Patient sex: M
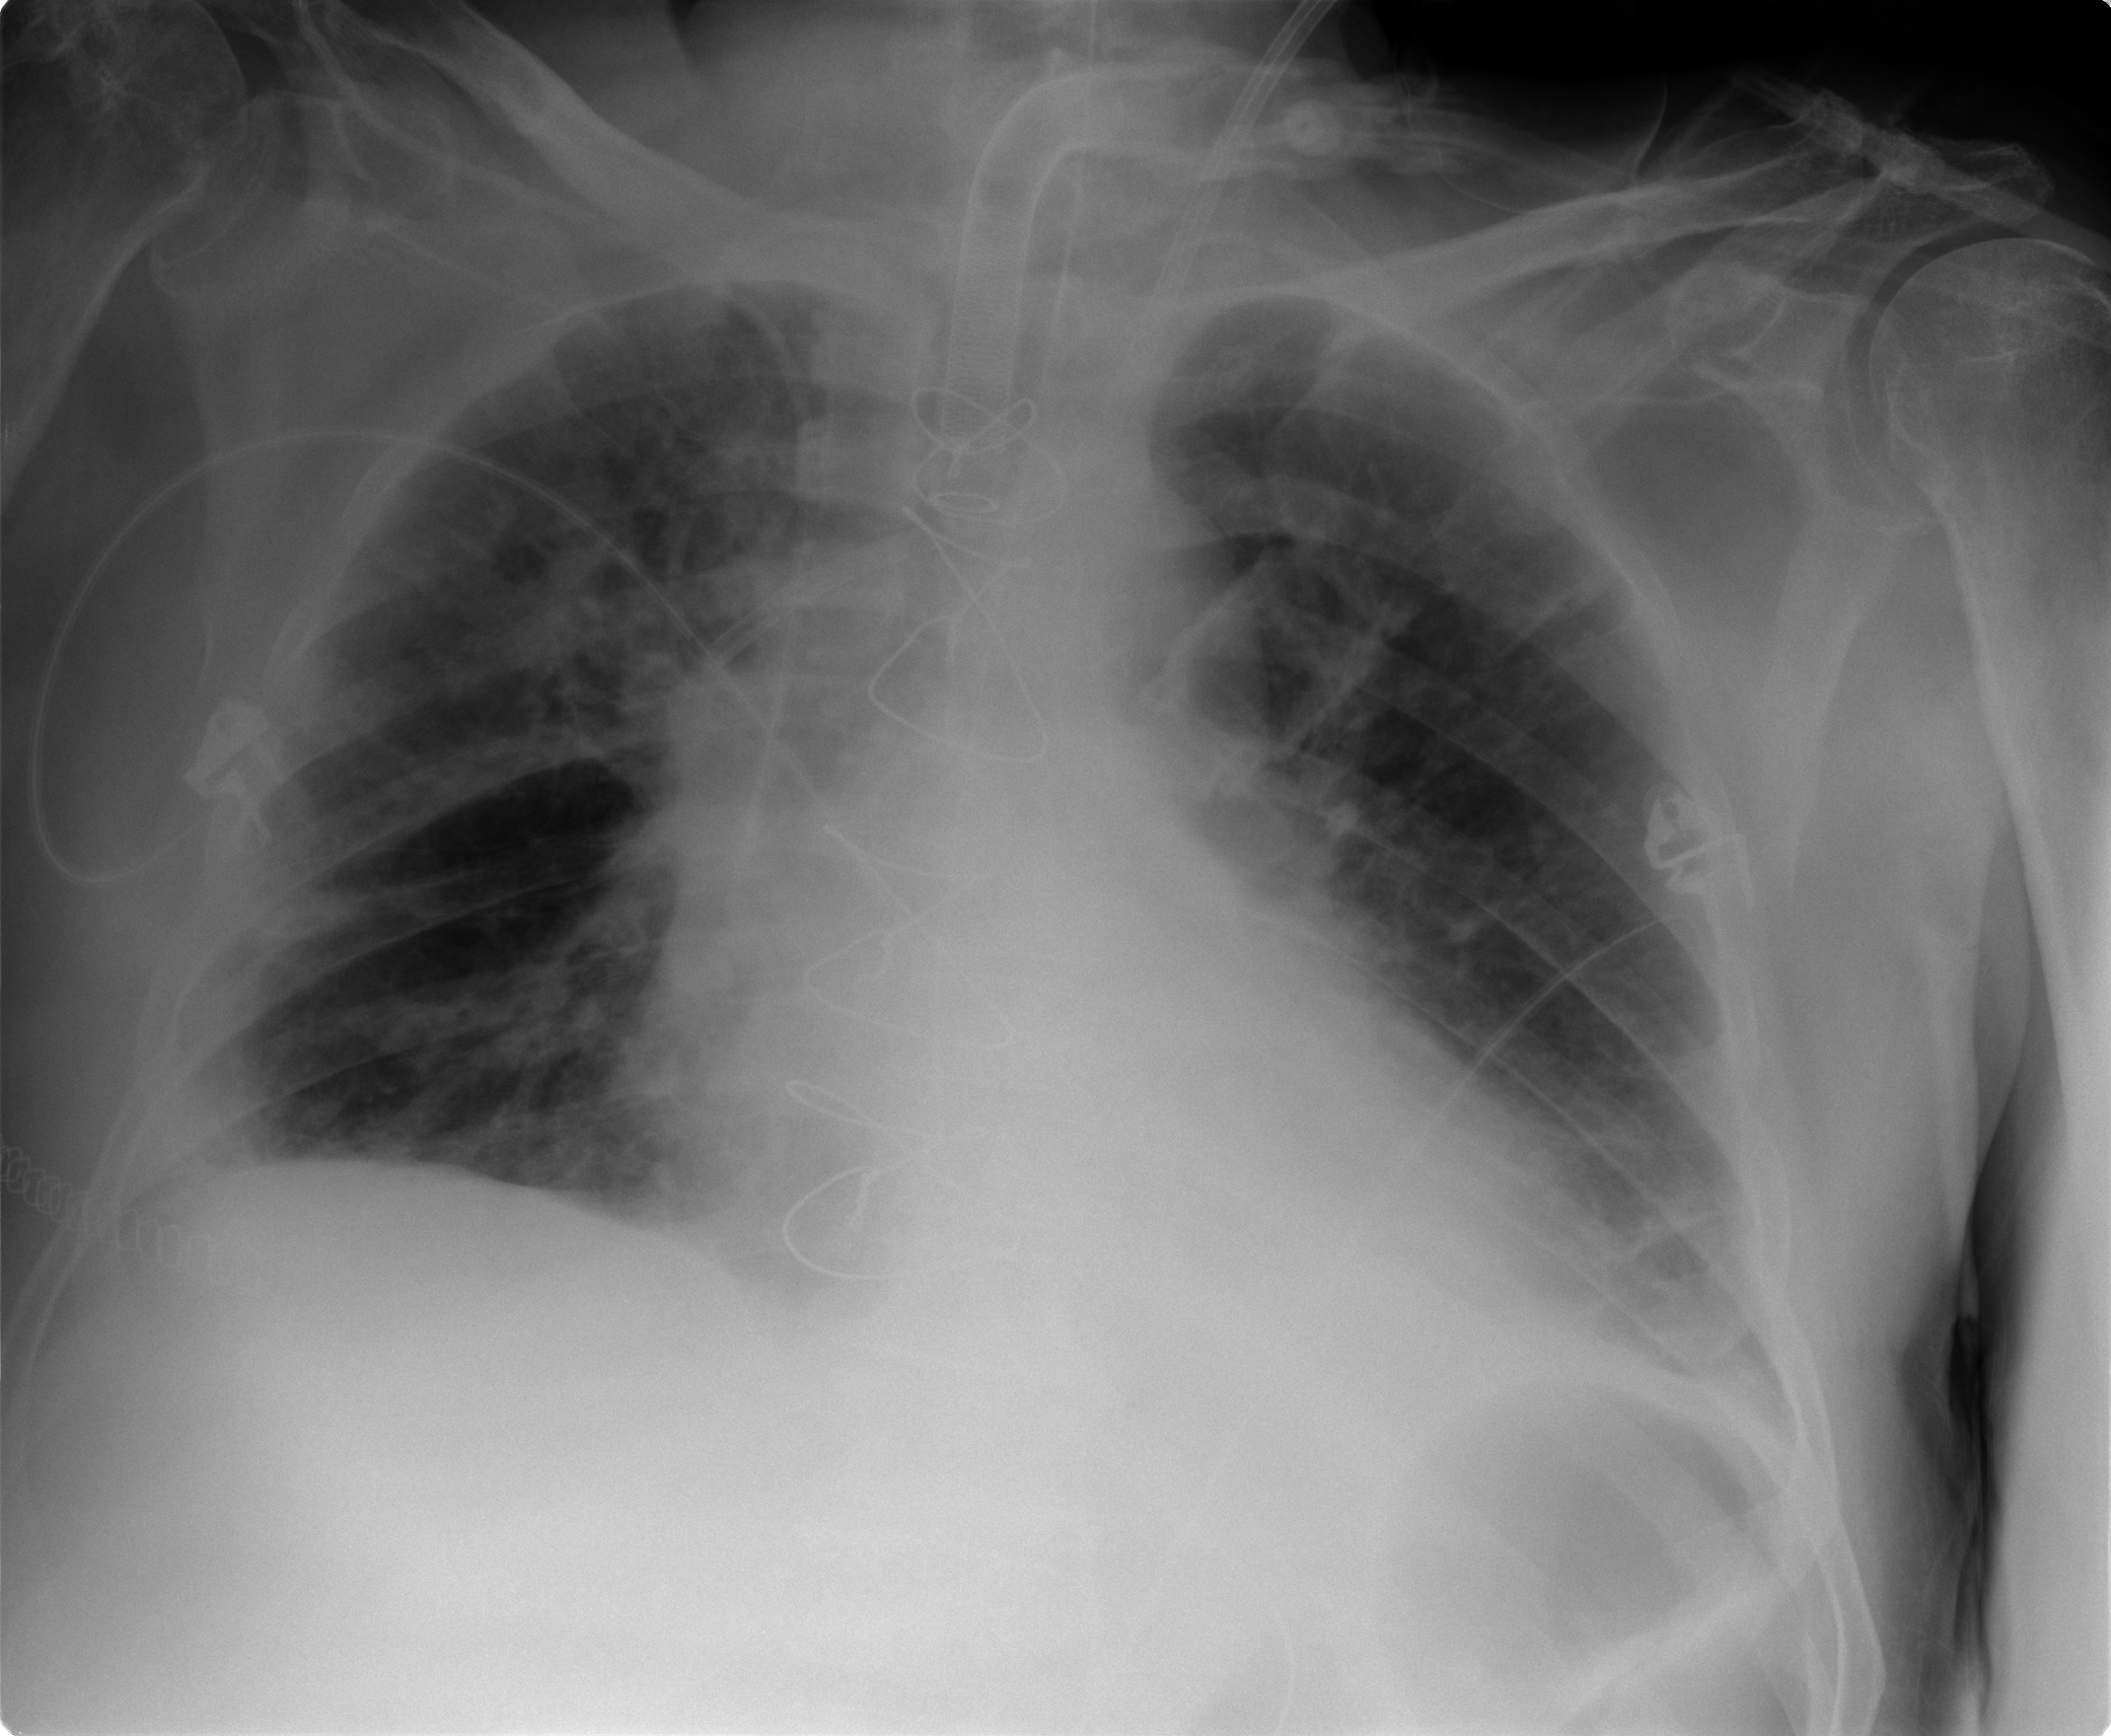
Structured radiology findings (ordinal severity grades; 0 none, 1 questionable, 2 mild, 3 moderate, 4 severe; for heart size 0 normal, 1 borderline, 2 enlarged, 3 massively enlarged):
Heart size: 2
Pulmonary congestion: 2
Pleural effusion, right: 1
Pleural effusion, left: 2
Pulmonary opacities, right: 2
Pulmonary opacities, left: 2
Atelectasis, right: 2
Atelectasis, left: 2